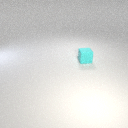
small cyan rubber cube